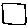
Label: square